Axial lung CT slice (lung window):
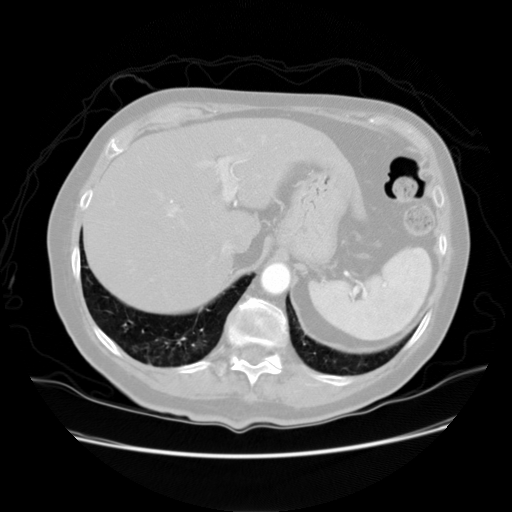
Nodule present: no